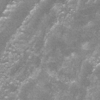
Label: not_dusty